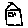
Label: house